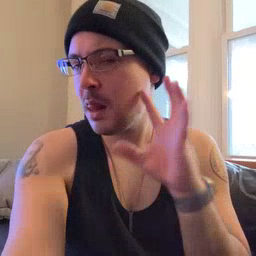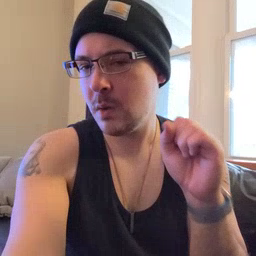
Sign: loud